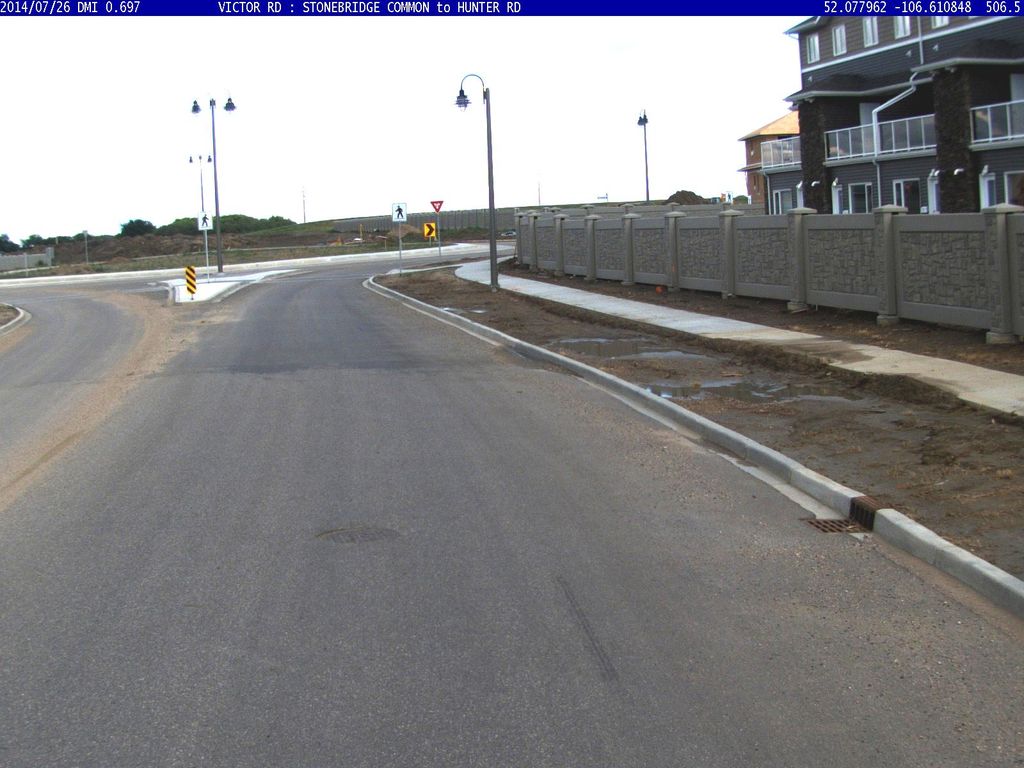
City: saskatoon